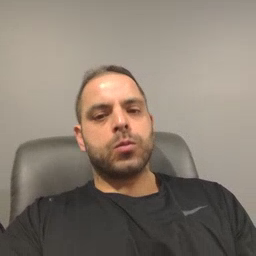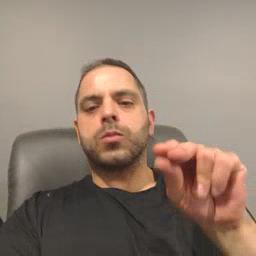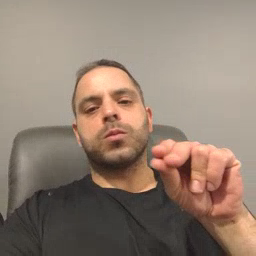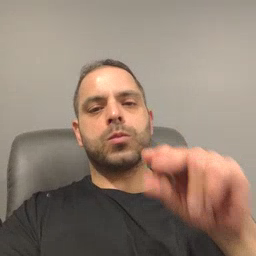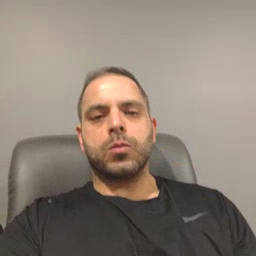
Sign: no